Field crop: maize
Growth stage: 1
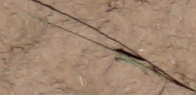
Species: lolium